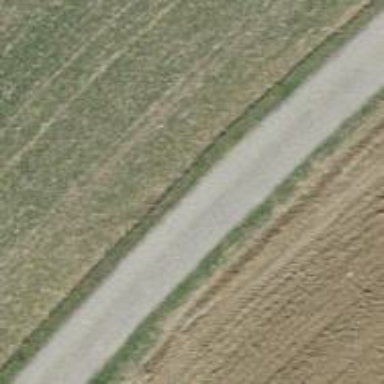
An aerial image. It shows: Well-maintained track road with grade 1 tracktype.